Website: crate-barrel
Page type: store-pickup
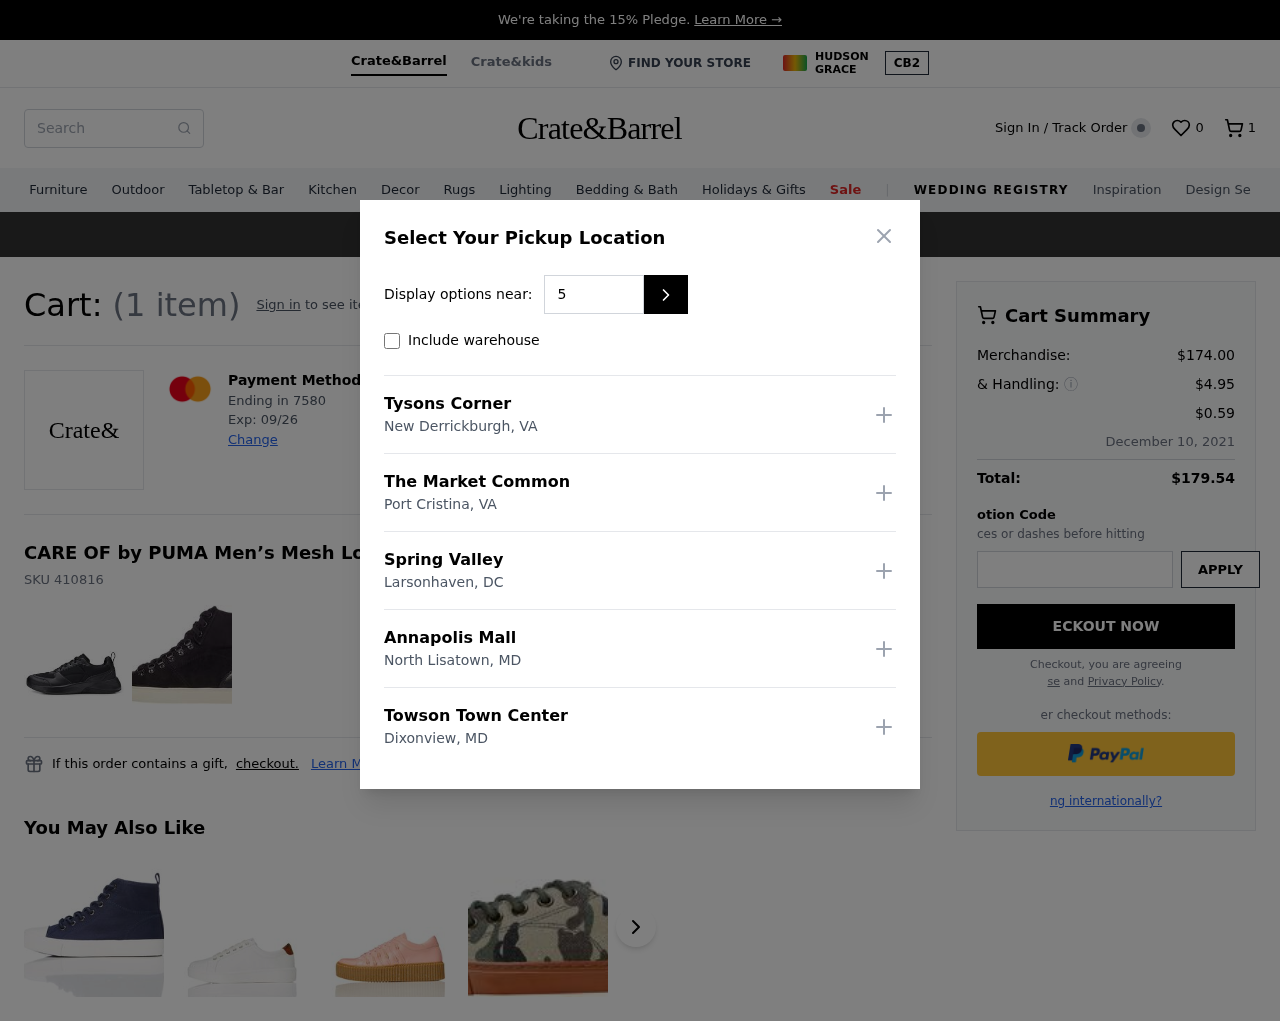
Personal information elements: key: PII_CARD_EXPIRY
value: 09/26
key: PII_CARD_LAST4
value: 7580
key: PII_LOCATION1_CITY
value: New Derrickburgh
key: PII_LOCATION1_NAME
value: Tysons Corner
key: PII_LOCATION1_STATE
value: VA
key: PII_LOCATION2_CITY
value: Port Cristina
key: PII_LOCATION2_NAME
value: The Market Common
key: PII_LOCATION2_STATE
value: VA
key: PII_LOCATION3_CITY
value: Larsonhaven
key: PII_LOCATION3_NAME
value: Spring Valley
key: PII_LOCATION3_STATE
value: DC
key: PII_LOCATION4_CITY
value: North Lisatown
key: PII_LOCATION4_NAME
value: Annapolis Mall
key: PII_LOCATION4_STATE
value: MD
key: PII_LOCATION5_CITY
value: Dixonview
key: PII_LOCATION5_NAME
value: Towson Town Center
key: PII_LOCATION5_STATE
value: MD
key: PII_POSTCODE
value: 56253
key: PII_STATE
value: DC
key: PII_STATE_ABBR
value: DC
Product elements: key: PRODUCT1_NAME
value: CARE OF by PUMA Men’s Mesh Low-Top Trainers, Black, US 12
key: PRODUCT1_SKU
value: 410816
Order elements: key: ORDER_NUM_ITEMS
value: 1
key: ORDER_NUM_ITEMS
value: (1 item)
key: ORDER_SUBTOTAL
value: $174.00
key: ORDER_SHIPPING_COST
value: $4.95
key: ORDER_SURCHARGE
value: $0.59
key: ORDER_DELIVERY_DATE
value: December 10, 2021
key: ORDER_TOTAL
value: $179.54
Search elements: key: HEADER_SEARCH
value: Search
Other elements: key: WISHLIST_NUM_ITEMS
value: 0